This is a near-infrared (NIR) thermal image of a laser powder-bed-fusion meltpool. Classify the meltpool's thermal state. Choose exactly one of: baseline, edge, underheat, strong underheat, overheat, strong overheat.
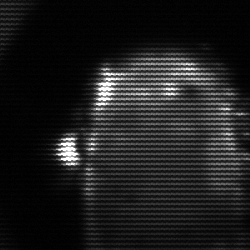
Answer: baseline